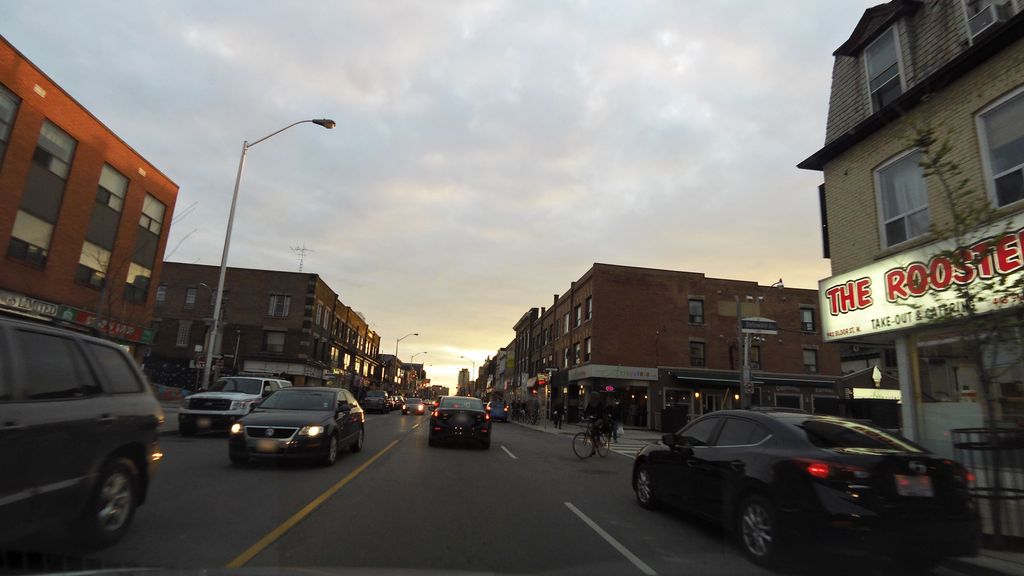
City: toronto